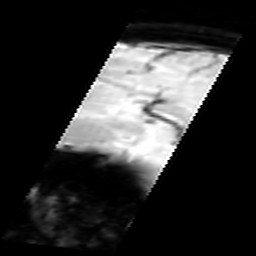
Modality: inplaneT2
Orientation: sagittal
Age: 23
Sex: female